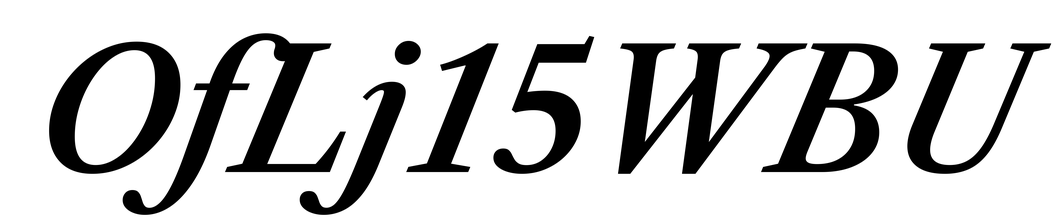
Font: LibreCaslonText-Italic_SemiBold_Italic